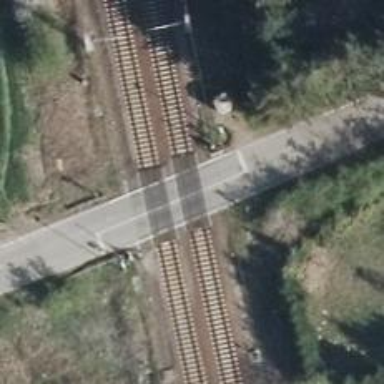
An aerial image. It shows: Level crossing along the railway.